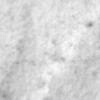
Label: no_change